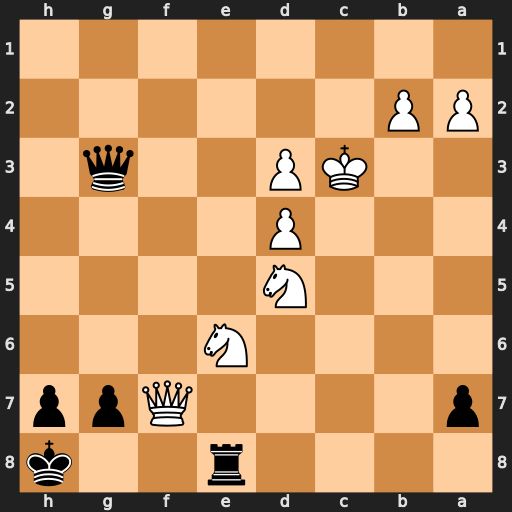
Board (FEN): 4r2k/p4Qpp/4N3/3N4/3P4/2KP2q1/PP6/8
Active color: b
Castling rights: -
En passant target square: -
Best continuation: Qe1+ Kc4 Qxe6 Qxe6 Rxe6